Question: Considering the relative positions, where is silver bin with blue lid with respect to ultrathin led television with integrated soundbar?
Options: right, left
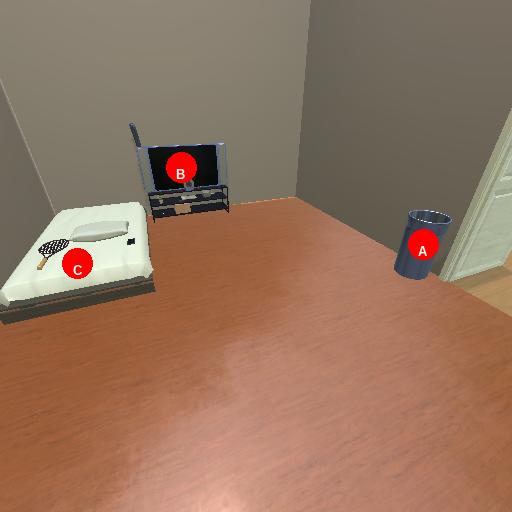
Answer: right